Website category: auto
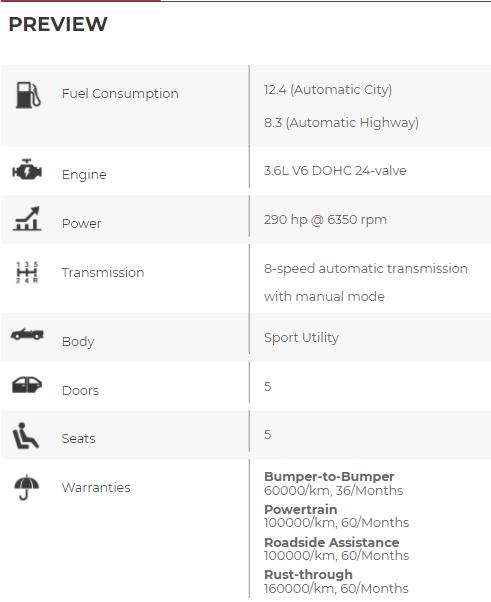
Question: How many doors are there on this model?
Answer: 5

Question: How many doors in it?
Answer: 5

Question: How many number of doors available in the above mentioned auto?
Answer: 5

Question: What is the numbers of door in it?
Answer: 5

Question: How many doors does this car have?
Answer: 5

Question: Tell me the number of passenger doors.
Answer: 5

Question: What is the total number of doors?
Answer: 5

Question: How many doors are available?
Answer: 5

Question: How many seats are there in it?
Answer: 5

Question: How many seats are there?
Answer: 5

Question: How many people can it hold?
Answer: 5

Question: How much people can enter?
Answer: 5

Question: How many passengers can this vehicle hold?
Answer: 5

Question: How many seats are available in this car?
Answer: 5

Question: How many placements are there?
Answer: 5

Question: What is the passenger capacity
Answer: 5

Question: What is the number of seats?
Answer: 5

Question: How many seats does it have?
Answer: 5

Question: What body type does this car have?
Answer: Sport Utility

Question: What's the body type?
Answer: Sport Utility

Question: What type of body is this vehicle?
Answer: Sport Utility

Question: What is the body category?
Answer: Sport Utility

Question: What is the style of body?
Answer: Sport Utility

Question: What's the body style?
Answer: Sport Utility

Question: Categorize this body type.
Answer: Sport Utility

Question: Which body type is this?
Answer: Sport Utility

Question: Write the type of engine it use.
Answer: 3.6L V6 DOHC 24-valve

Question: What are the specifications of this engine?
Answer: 3.6L V6 DOHC 24-valve

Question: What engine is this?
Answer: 3.6L V6 DOHC 24-valve

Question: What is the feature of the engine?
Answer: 3.6L V6 DOHC 24-valve

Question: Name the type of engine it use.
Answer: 3.6L V6 DOHC 24-valve

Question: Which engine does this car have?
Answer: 3.6L V6 DOHC 24-valve

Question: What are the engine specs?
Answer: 3.6L V6 DOHC 24-valve

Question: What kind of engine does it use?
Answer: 3.6L V6 DOHC 24-valve

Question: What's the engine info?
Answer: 3.6L V6 DOHC 24-valve

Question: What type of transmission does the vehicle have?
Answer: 8-speed automatic transmission with manual mode

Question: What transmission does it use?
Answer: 8-speed automatic transmission with manual mode

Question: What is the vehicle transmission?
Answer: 8-speed automatic transmission with manual mode

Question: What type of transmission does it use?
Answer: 8-speed automatic transmission with manual mode

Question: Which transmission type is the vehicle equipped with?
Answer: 8-speed automatic transmission with manual mode

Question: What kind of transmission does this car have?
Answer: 8-speed automatic transmission with manual mode

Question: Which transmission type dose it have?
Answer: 8-speed automatic transmission with manual mode

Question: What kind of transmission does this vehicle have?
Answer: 8-speed automatic transmission with manual mode

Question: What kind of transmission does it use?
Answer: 8-speed automatic transmission with manual mode

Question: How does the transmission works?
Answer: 8-speed automatic transmission with manual mode

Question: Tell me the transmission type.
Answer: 8-speed automatic transmission with manual mode

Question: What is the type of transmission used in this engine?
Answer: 8-speed automatic transmission with manual mode

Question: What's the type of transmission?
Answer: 8-speed automatic transmission with manual mode

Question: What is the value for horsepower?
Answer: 290 hp @ 6350 rpm

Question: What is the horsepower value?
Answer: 290 hp @ 6350 rpm

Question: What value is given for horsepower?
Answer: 290 hp @ 6350 rpm

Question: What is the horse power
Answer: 290 hp @ 6350 rpm

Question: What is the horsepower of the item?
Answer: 290 hp @ 6350 rpm

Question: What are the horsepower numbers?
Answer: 290 hp @ 6350 rpm

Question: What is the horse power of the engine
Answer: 290 hp @ 6350 rpm

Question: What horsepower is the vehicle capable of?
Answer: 290 hp @ 6350 rpm

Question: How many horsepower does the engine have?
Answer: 290 hp @ 6350 rpm

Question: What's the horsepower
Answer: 290 hp @ 6350 rpm

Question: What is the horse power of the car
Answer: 290 hp @ 6350 rpm

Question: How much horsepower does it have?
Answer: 290 hp @ 6350 rpm

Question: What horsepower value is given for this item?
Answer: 290 hp @ 6350 rpm

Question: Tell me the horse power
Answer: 290 hp @ 6350 rpm

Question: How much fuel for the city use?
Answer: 12.4 (Automatic City)

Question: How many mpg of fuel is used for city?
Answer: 12.4 (Automatic City)